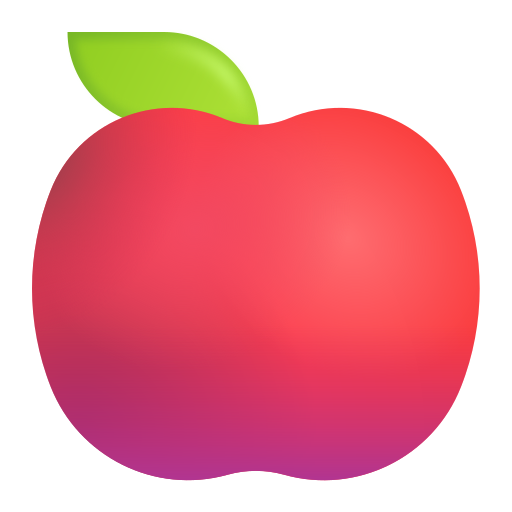
red apple color